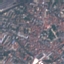
Land use / land cover: Residential